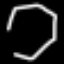
Label: octagon